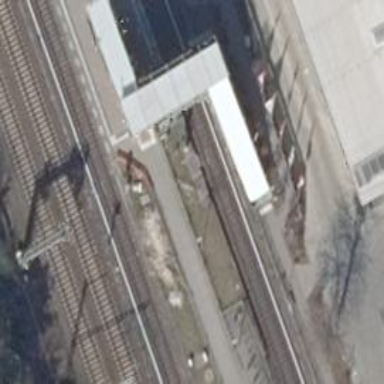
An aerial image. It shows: Railway signal.